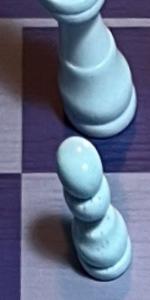
Label: Pawn_White